【题型】填空题　【知识点】解析几何　【难度】medium
我国著名数学家华罗庚曾说“数缺形时少直观，形少数时难入微；数形结合百般好，隔离分家万事休.”事实上，很多代数问题可以都转化为几何问题加以解决，例如，与$\sqrt{(x-a)^2+(y-b)^2}$相关的代数问题.可以转化为点$(x,y)$与点$(a,b)$之间的距离的几何问题.已知点$M(x_1,y_1)$在直线$l_1:y=x+2$，点$N(x_2,y_2)$在直线$l_2:y=x$上，且$MN\perp l_1$，结合上述观点，$\sqrt{x_1^2+(y_1-4)^2}+\sqrt{(x_2-5)^2+y_2^2}$的最小值为\_\_\_.

\vspace{0.2cm}
【解答】

\noindent \textbf{【答案】} $\boldsymbol{5}$

\vspace{0.2cm}
\noindent \textbf{【分析】} 根据两点距离公式将目标函数转化为点$M(x_1,y_1)$到点$A(0,4)$的距离与点$N(x_2,y_2)$到点$B(5,0)$的距离和，过点$A$作$AC\perp l_1$，垂足为$C$，证明$|AM|=|CN|$，由$|CN|+|NB|\geq|CB|$求目标函数最小值.

\vspace{0.2cm}
\noindent \textbf{【解析】} 由已知$\sqrt{x_1^2+(y_1-4)^2}$表示点$M(x_1,y_1)$到点$A(0,4)$的距离，
$\sqrt{(x_2-5)^2+y_2^2}$表示点$N(x_2,y_2)$到点$B(5,0)$的距离，
所以$\sqrt{x_1^2+(y_1-4)^2}+\sqrt{(x_2-5)^2+y_2^2}=|MA|+|NB|$，
过点$A$作$AC\perp l_1$，垂足为$C$，
因为直线$l_1$的方程为$x-y+2=0$，$A(0,4)$，
所以$|AC|=\dfrac{|0-4+2|}{\sqrt{1+1}}=\sqrt{2}$，
又直线$l_1:y=x+2$与直线$l_2:y=x$平行，$MN\perp l_1$，
所以$|MN|=\dfrac{|2-0|}{\sqrt{1+1}}=\sqrt{2}$，
所以$MN\parallel AC$，$|MN|=|AC|$，
所以四边形$AMNC$为平行四边形，
所以$|AM|=|CN|$，
所以$\sqrt{x_1^2+(y_1-4)^2}+\sqrt{(x_2-5)^2+y_2^2}=|CN|+|NB|$，
又$|CN|+|NB|\geq|CB|$，
当且仅当$C$,$N$,$B$三点共线时等号成立，
所以当点$N$为线段$CB$与直线$l_2$的交点时，
$\sqrt{x_1^2+(y_1-4)^2}+\sqrt{(x_2-5)^2+y_2^2}$取最小值，最小值为$|CB|$，
因为过点$A(0,4)$与直线$l_1$垂直的直线的方程为$y=-x+4$，
联立$\begin{cases} y=-x+4 \\ y=x+2 \end{cases}$，可得$\begin{cases} x=1 \\ y=3 \end{cases}$，
所以点$C$的坐标为$(1,3)$，所以$|CB|=\sqrt{(5-1)^2+(0-3)^2}=5$，
所以$\sqrt{x_1^2+(y_1-4)^2}+\sqrt{(x_2-5)^2+y_2^2}$的最小值为$5$，
故答案为：$\boldsymbol{5}$.

\vspace{0.2cm}
\noindent \textbf{【点睛】} 关键点睛：本题解决的关键在于根据两点距离公式将目标函数转化为求线段的距离和问题，进一步结合图形将问题转化为两点之间的距离问题.
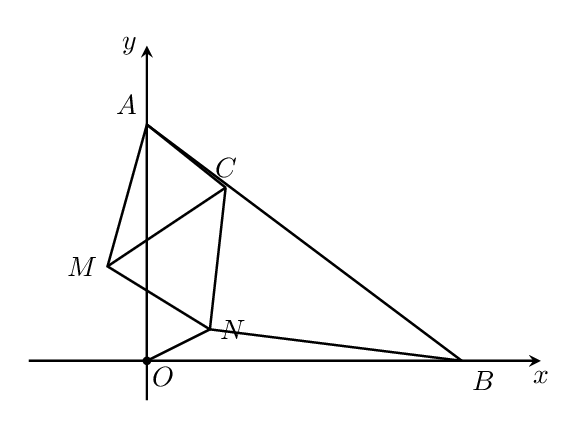